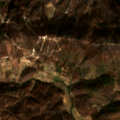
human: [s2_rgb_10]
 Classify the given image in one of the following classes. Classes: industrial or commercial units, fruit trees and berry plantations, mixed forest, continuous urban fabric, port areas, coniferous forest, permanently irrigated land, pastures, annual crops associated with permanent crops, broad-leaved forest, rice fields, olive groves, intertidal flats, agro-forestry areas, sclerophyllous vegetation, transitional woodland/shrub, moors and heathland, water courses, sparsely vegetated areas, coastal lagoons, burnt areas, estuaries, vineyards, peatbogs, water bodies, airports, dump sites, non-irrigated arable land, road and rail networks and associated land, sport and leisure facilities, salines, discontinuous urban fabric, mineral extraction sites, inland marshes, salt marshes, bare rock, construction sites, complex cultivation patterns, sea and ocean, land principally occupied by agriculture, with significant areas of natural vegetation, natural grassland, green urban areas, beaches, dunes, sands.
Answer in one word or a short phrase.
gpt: annual crops associated with permanent crops, coniferous forest